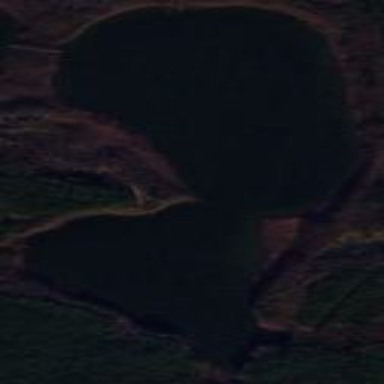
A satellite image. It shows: Lake with natural water.